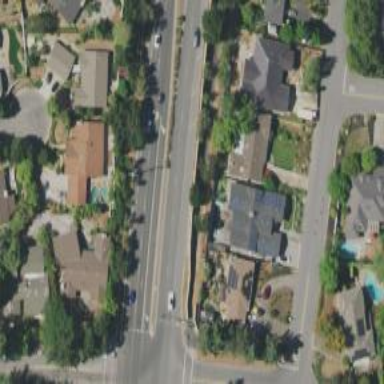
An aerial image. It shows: Secondary road with separate asphalt sidewalks.